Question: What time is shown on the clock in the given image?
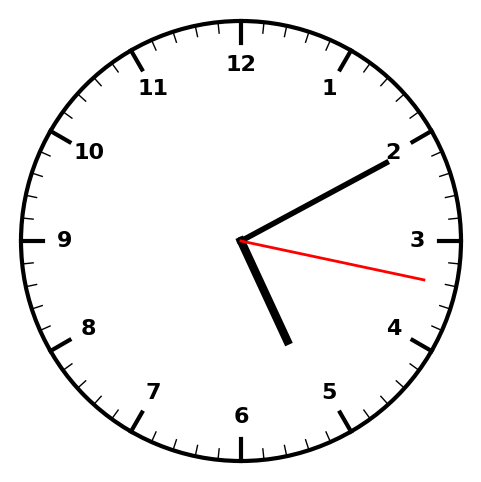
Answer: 05:10:17